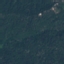
Land use / land cover class: Forest